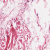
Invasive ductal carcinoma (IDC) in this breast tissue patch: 0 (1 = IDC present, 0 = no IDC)